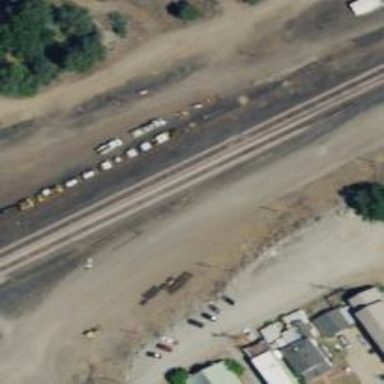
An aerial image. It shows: Railway yard in service.